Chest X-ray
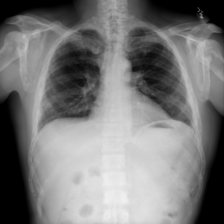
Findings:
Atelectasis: negative
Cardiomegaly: negative
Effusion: positive
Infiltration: negative
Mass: negative
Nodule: negative
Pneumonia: negative
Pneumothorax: negative
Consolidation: negative
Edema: negative
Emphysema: negative
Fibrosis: negative
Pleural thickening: negative
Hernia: negative